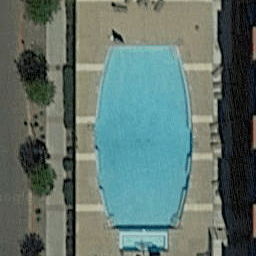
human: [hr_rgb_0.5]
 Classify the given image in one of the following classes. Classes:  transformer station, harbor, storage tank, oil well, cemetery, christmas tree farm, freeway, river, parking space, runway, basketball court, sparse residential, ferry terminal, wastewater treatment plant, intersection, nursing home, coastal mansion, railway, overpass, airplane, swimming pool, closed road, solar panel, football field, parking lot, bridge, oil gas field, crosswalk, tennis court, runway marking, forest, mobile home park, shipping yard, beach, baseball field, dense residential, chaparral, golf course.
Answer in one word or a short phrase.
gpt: swimming pool